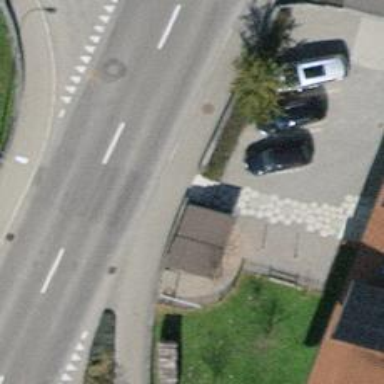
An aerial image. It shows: Asphalt sidewalk.